Question: Below code is from '.aspx' file
'''
<div class="clearfix" style="margin-bottom: 10px">
<span class="spinfo">Name:</span>
<div>
<asp:TextBox runat="server" ID="txtname"></asp:TextBox>
</div>
</div>
'''
And below code is from '.css' file:
'''
.spana1{
background-position: left center;
color: #c80000;
background-image: url('symbol-error.png');
background-repeat: no-repeat;
padding-left: 17px;
}
'''
And Below code is from '.js' file
'''
var error = true;
$(document).ready(function () {
$("#txtname").focusout(function () {
error = false;
$(".spana1").remove();
if ($("#txtname").val() == "") {
$("#txtname").after("<span class='spana1'>Please Enter your Name</span>");
error = true;
}
});
});
'''
When '#txtname' lose focus if its content equal null , this raw should be called : '$("#txtname").after("<span class='spana1'>Please Enter your Name</span>");'
But result is so :

But I used '.after' . When I try '.before' result is the same.
What could be reasons?
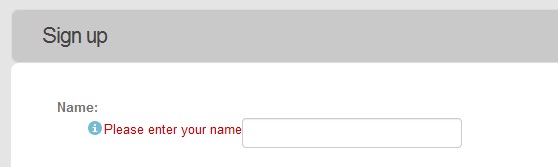
Answer: Try 'floating' of 'input element' using like,
'''
#txtname{
float:left;
}
'''
Also use '$(this)' instead of reusing the same selector again and again like,
'''
$(document).ready(function () {
$("#txtname").focusout(function () {
error = false;
$(".spana1").remove();
if (this.value == "") { // you can use $(this).val() also
$(this).after("<span class='spana1'>Please Enter your Name</span>");
error = true;
}
});
});
'''